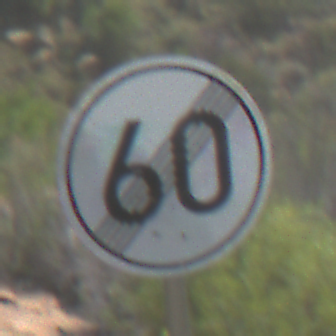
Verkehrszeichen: EndeGeschwindigkeit60
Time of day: Midday
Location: Outdoor (Nature)
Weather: PartlyCloudy
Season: NotSpecified
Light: Natural